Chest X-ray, PA view. Patient: 57 years old, sex F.
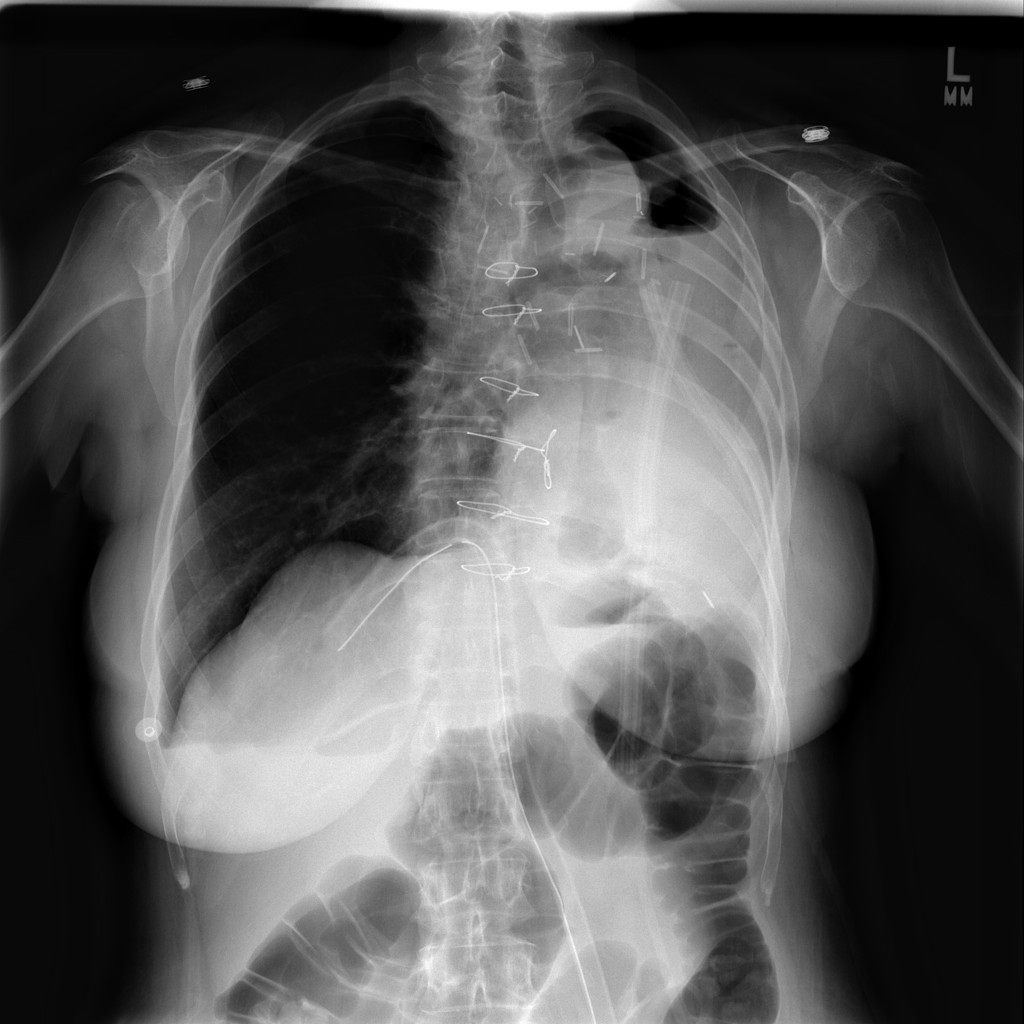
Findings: No Finding